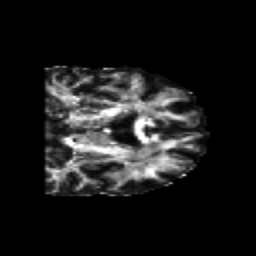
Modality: FA
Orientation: coronal
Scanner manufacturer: siemens
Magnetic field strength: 3 T
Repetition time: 6.8 s
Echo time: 0.093 s